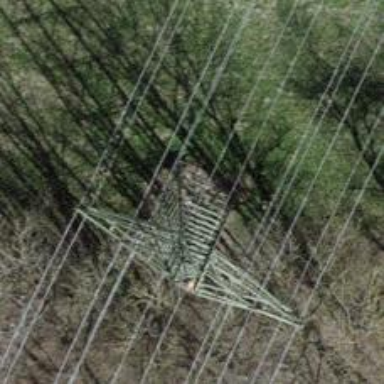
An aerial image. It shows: There are 10 cables for the power line.